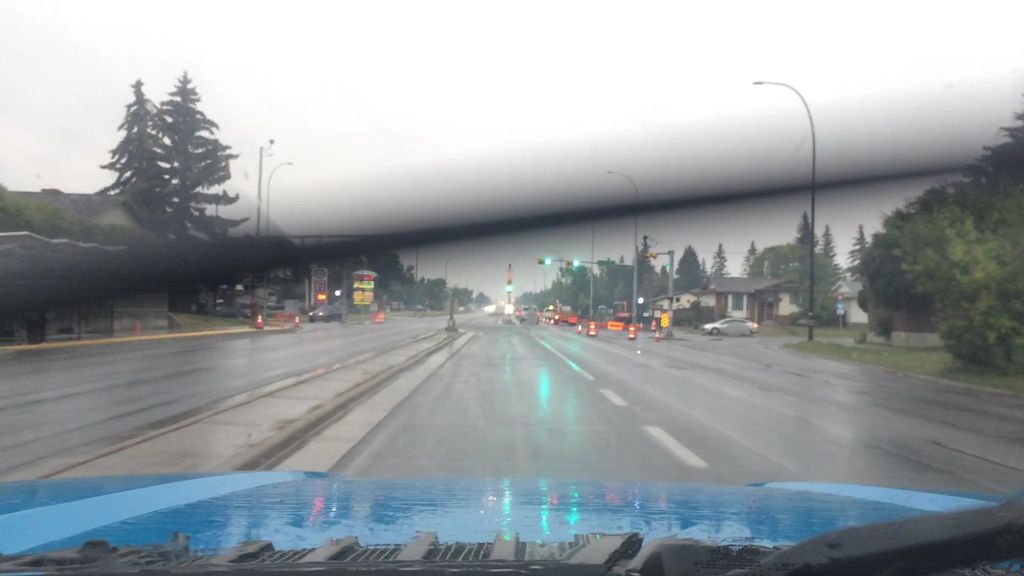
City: calgary